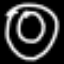
Label: donut